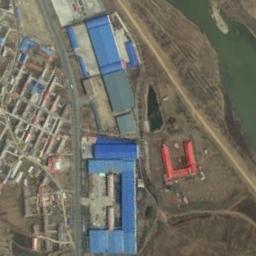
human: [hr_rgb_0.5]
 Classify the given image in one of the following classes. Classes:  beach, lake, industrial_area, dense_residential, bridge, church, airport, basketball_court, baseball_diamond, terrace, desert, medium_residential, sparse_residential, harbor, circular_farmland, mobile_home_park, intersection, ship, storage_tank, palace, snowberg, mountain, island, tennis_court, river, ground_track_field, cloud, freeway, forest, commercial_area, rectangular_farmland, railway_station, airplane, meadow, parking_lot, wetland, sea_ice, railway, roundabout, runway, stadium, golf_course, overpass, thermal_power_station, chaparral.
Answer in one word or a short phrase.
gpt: industrial_area